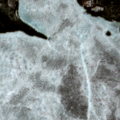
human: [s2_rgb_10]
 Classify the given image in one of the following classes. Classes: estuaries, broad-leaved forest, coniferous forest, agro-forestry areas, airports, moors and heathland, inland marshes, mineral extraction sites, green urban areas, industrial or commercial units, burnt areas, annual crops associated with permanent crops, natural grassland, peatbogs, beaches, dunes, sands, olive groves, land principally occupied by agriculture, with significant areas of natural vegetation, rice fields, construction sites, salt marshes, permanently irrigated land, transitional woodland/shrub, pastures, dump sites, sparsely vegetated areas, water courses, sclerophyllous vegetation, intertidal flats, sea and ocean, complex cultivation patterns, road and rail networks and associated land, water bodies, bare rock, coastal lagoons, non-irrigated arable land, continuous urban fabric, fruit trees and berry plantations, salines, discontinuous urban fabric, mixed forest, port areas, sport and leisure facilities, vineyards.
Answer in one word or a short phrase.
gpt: coniferous forest, water bodies